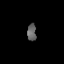
Tissue: prostate
Cell type: T cells
Senescence score: 0.3506
Nuclear area (px): 145
Mean DAPI intensity: 102.807